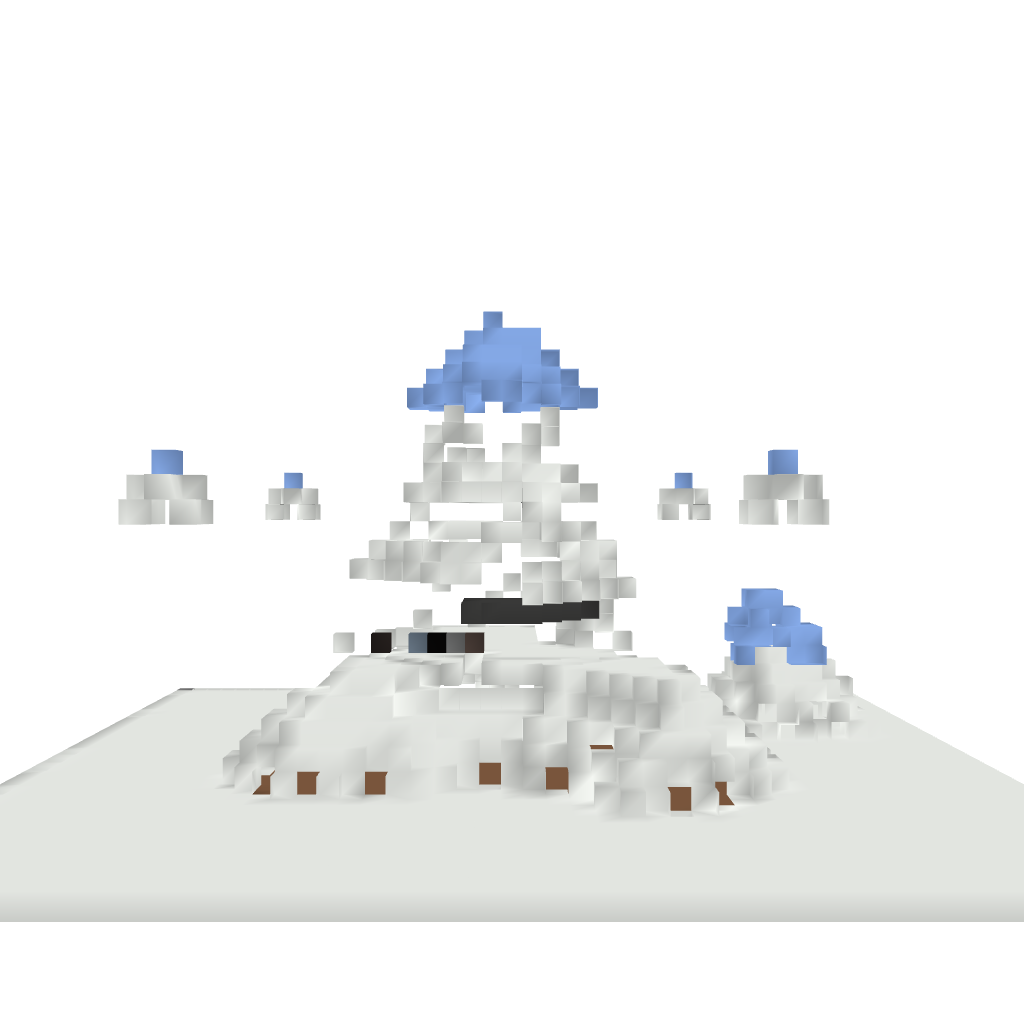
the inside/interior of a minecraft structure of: Adventure Time Ice Kingdom - By Cybersneeze